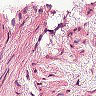
Metastatic tissue present: no